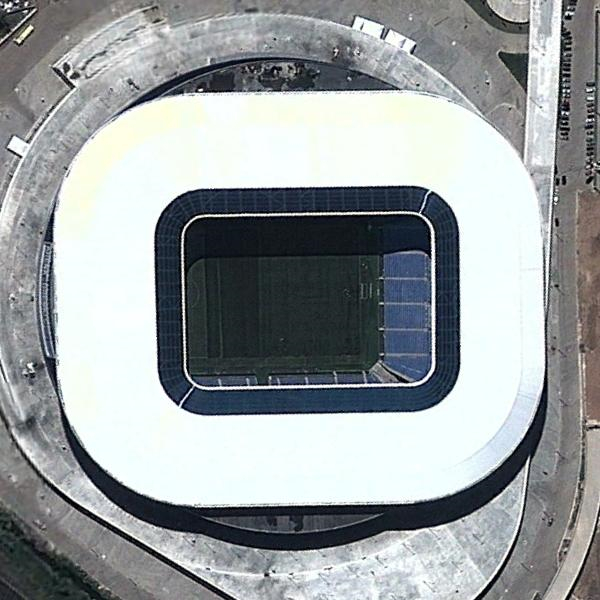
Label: Stadium